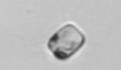
Label: Thalassiosira